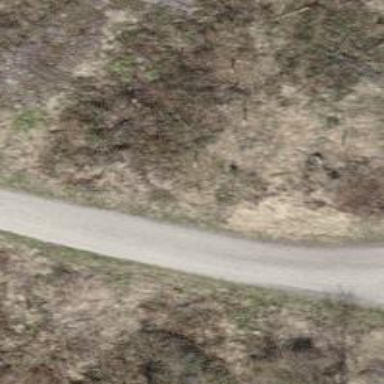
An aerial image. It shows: Track road with grade3 tracktype.